Aerial crown-view tile of a tropical tree (Barro Colorado Island, Panama), acquired 20250317:
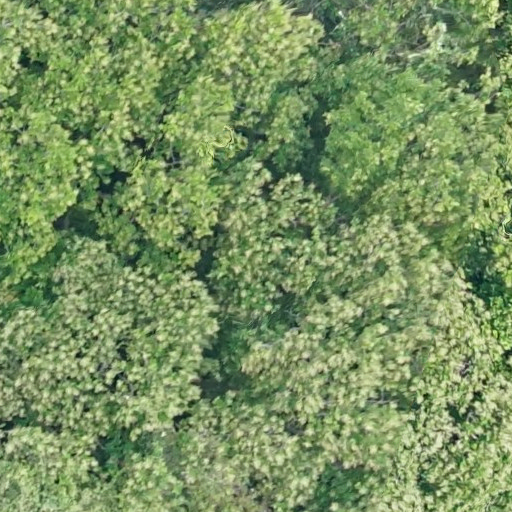
Species: Anacardium excelsum
GBIF accepted scientific name: Anacardium excelsum
Crown area: 831.358 m²